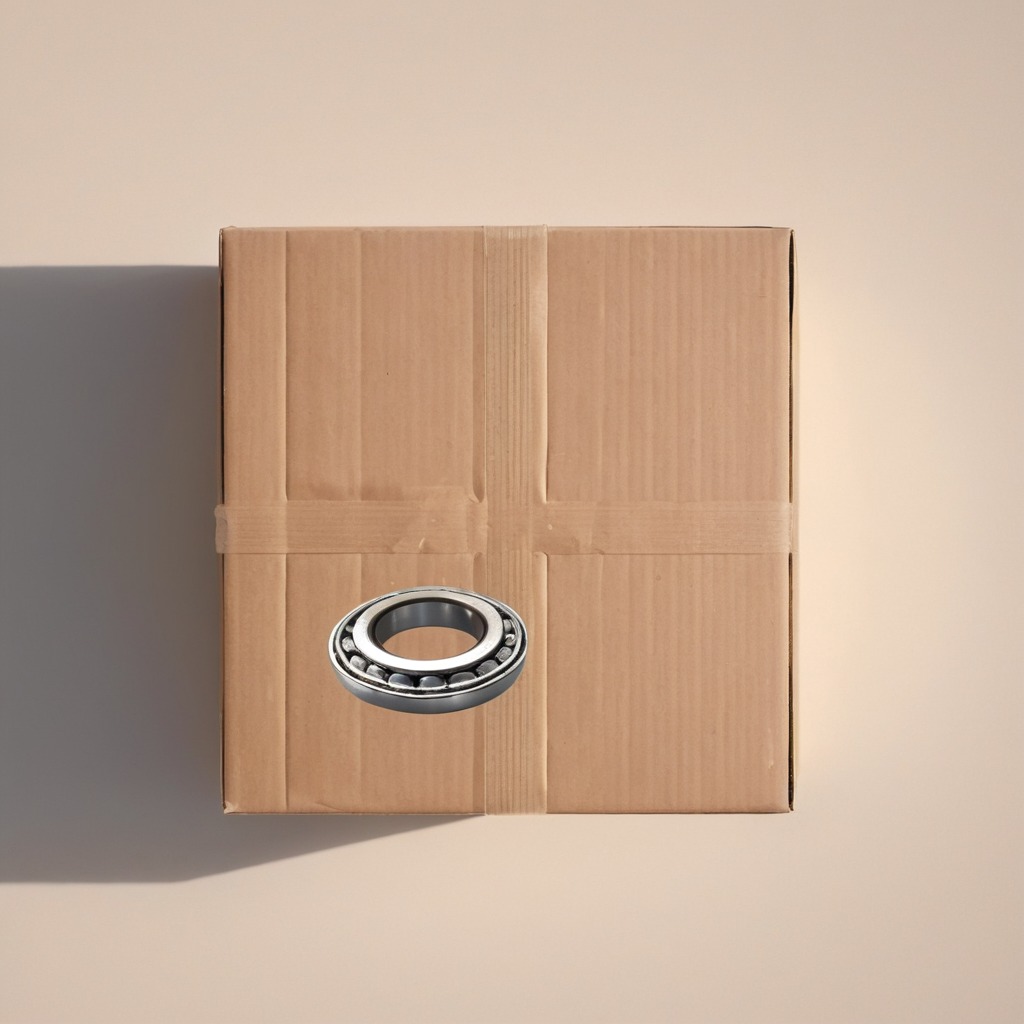
A metal ball bearing lying on a clean dry cardboard box surface in an outdoor workshop during daytime bright natural light soft shadows slightly creased but